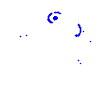
Particle: electron